Field crop: maize
Growth stage: 1
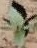
Species: datura